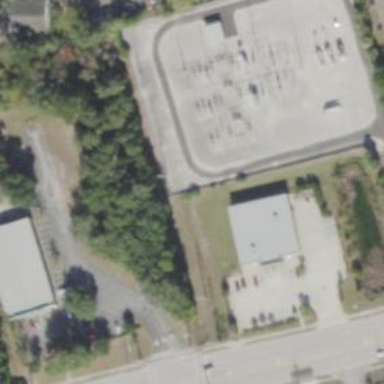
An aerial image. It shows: Outdoor distribution level power substation.